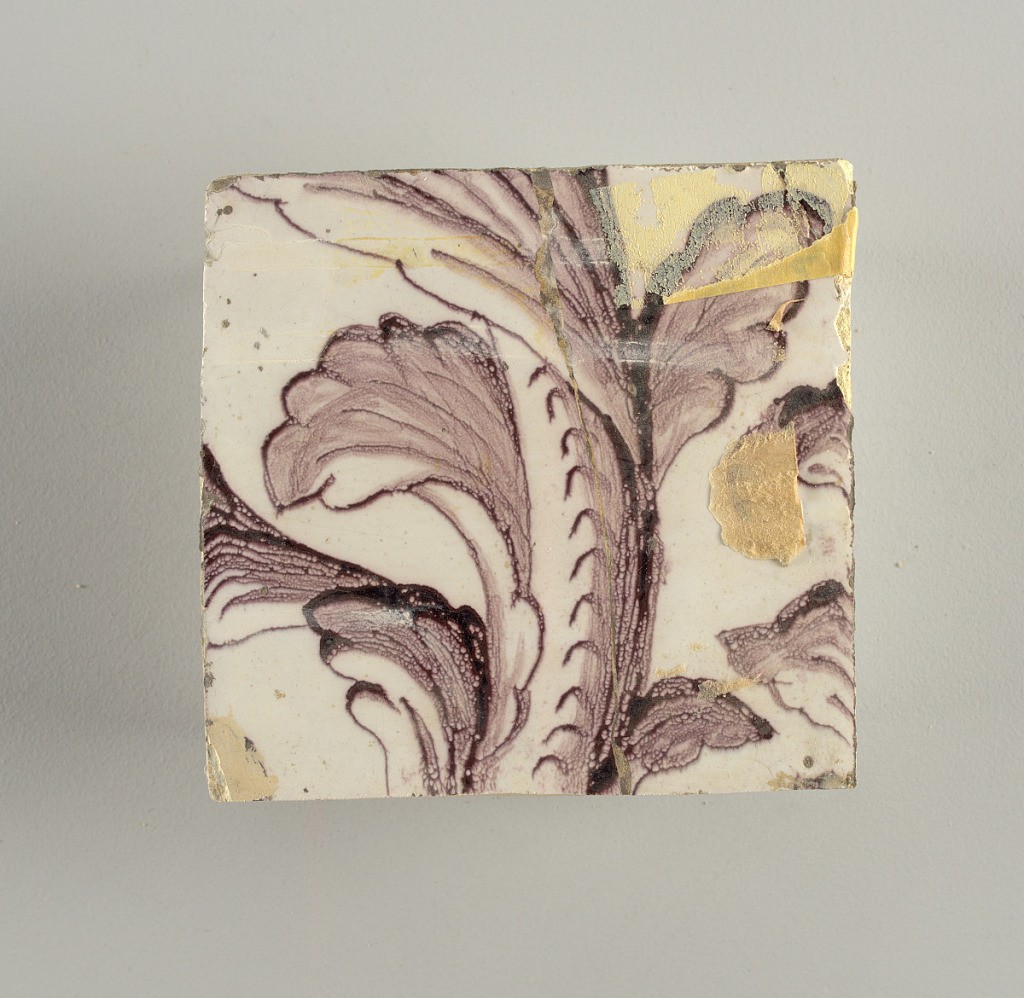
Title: Tile wall facing
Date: ca. 1725
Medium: Tin-glazed earthenware, underglaze
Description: Horizontal rectangle.  Thirty tiles wide and twenty-three tiles high with opening for fireplace eleven tiles wide and ten high.  Foliage arabesques disposed about three vertical axes from which are emphazised by urns at center and right, and at left by the figure of a standing woman carrying an infant on her arm and accompanied by two children.